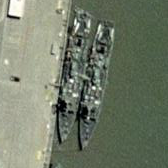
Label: destroyer